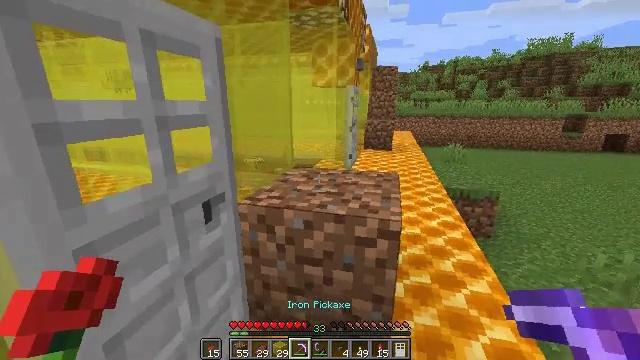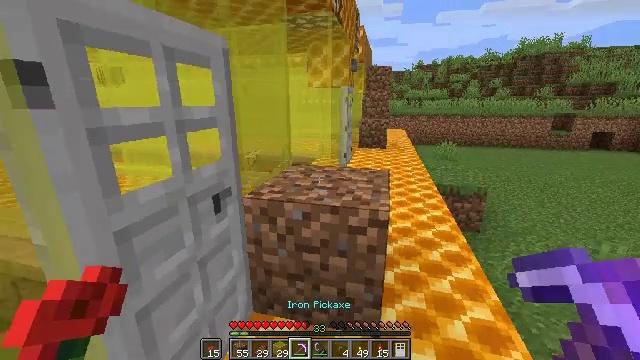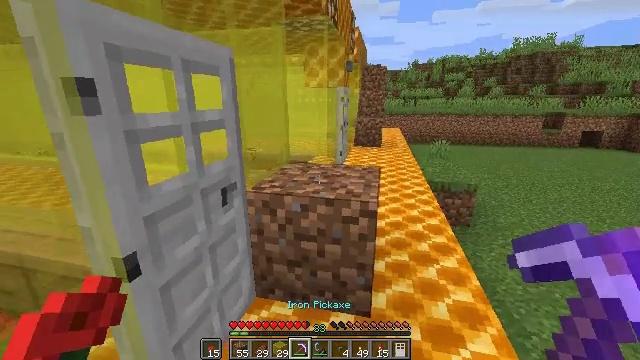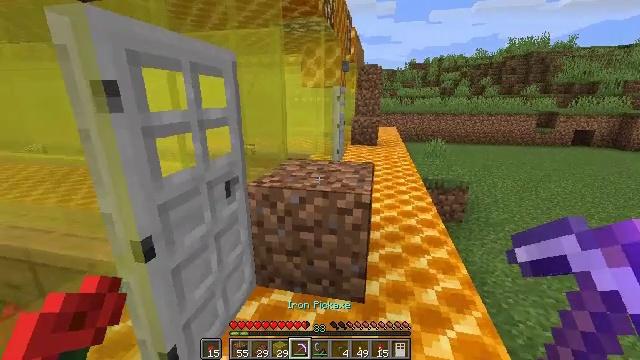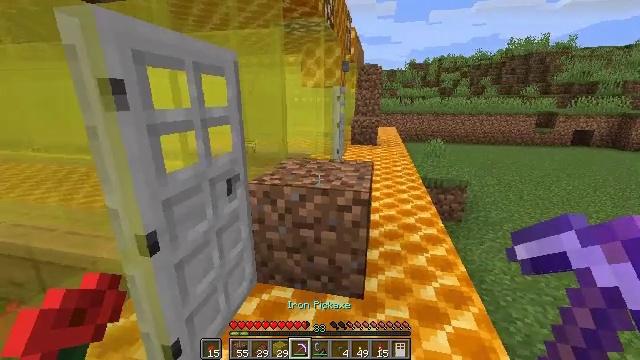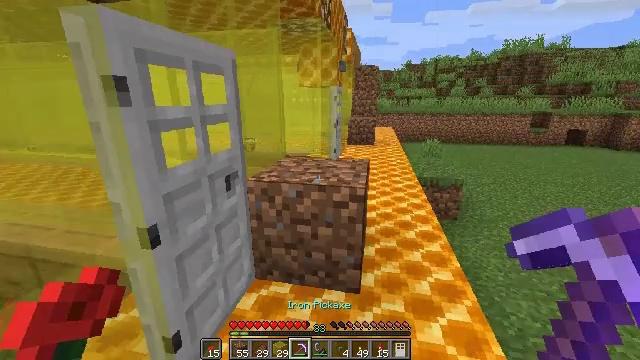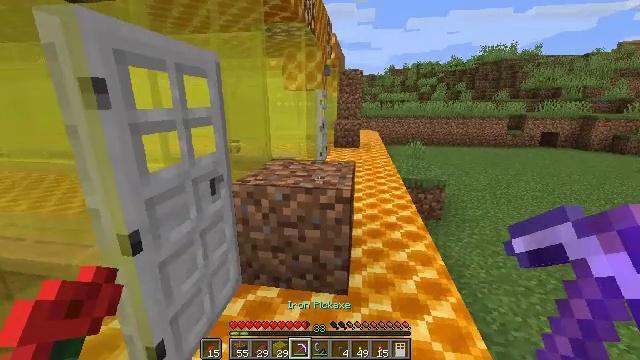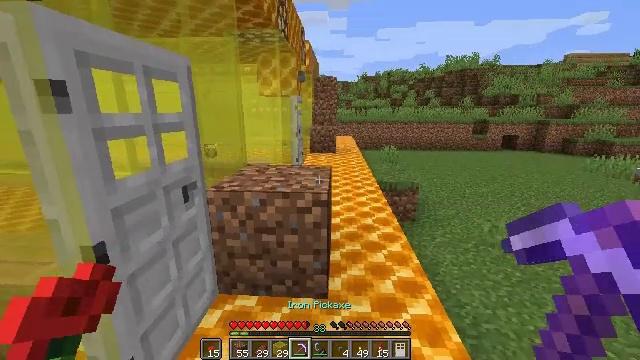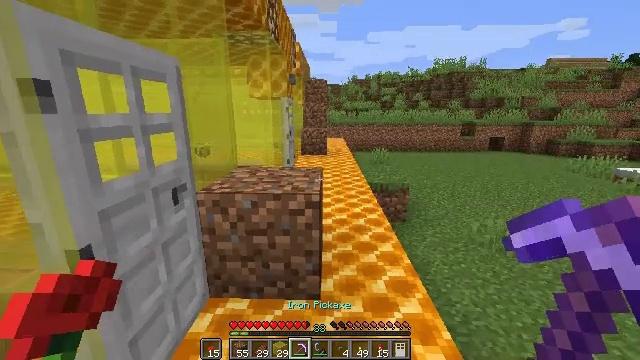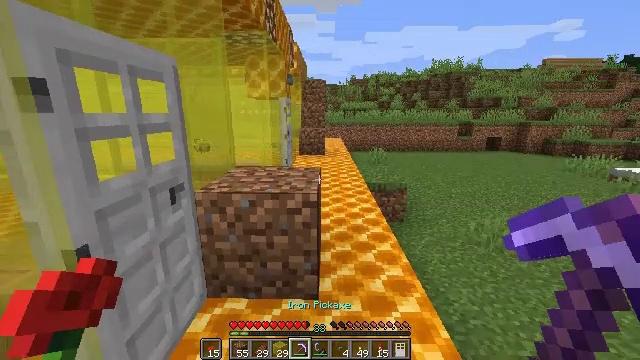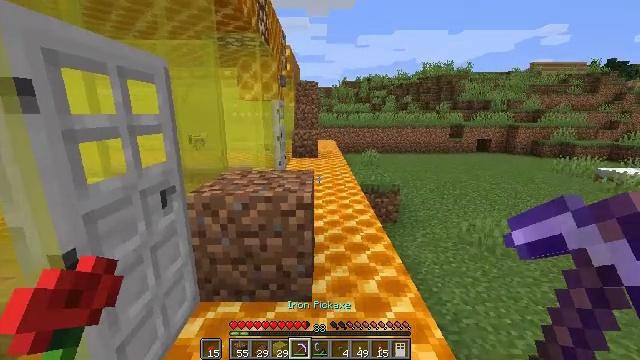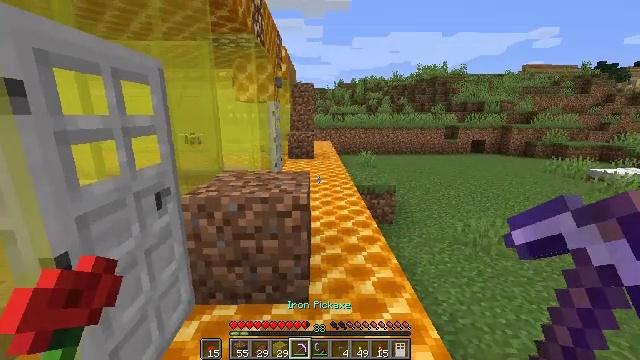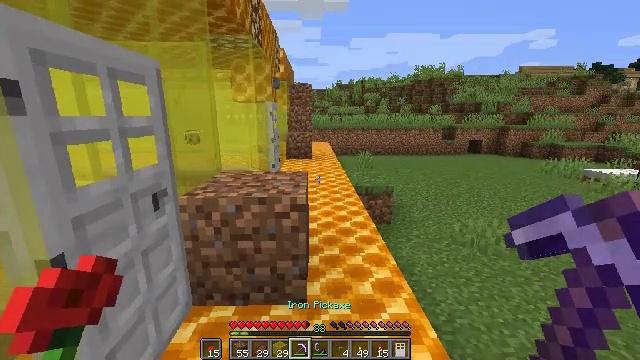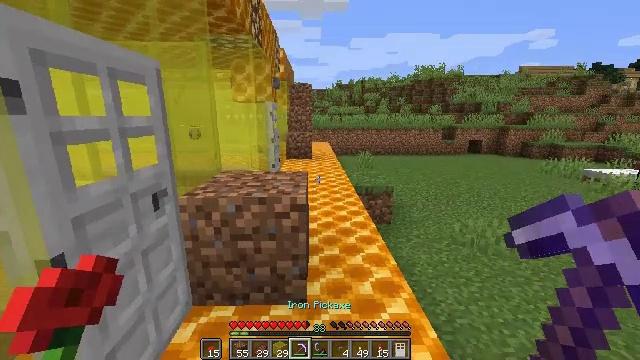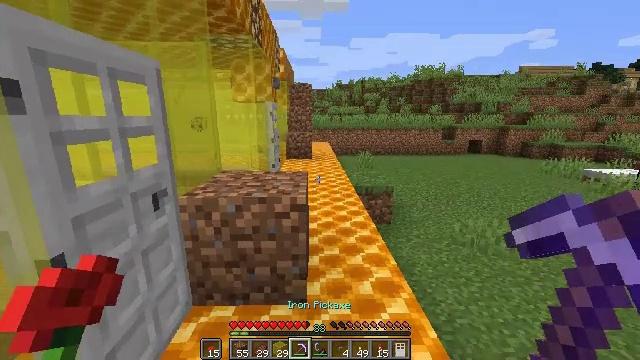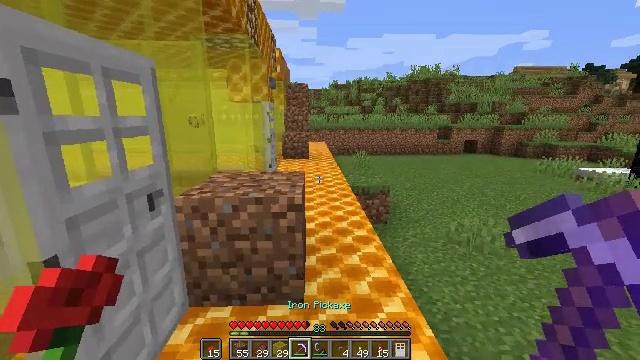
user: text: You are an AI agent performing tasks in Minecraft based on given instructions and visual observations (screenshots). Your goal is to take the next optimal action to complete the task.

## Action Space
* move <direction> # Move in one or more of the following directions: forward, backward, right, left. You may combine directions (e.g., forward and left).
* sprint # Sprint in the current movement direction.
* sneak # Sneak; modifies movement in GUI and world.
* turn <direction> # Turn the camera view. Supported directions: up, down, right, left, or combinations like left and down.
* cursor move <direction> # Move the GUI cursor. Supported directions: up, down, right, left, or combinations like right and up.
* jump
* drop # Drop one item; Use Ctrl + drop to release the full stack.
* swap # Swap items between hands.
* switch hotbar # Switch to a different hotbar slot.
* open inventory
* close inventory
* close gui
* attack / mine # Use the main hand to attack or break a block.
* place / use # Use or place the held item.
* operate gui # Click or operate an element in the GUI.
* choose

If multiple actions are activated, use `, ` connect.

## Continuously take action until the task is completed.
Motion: motion action
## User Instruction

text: Attack the yellow stained glass to gather it.
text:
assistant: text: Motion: move back, turn right
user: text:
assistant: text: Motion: move back
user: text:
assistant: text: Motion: no_op
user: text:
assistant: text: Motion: no_op
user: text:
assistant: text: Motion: no_op
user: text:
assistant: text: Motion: turn right
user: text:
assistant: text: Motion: turn right and up
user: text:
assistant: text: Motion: turn right
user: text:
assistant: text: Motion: no_op
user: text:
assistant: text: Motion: turn right
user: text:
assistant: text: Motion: no_op
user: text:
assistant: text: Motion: no_op
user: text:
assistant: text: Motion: no_op
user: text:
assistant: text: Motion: no_op
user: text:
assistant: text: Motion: no_op
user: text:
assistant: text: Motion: turn right and up
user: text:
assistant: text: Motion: turn right
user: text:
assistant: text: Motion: turn right and down
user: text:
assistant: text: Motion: turn right and down
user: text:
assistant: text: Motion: turn right and down
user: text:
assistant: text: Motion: turn right
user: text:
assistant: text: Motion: turn right
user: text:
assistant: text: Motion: no_op
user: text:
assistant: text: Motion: turn left
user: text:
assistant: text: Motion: turn left and up
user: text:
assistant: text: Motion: turn left
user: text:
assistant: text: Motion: turn left
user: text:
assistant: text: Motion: turn left and down
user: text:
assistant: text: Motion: turn left and down
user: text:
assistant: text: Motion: turn left and down